九年级 · 组合数学
一个口袋中有四个完全相同的小球, 把它们分别标号为 $1 、 2 、 3 、 4$, 随机地摸出一个小球, 然后放回，再随机地摸出一个小球，则两次摸出的小球标号的和等于 4 的概率是（）

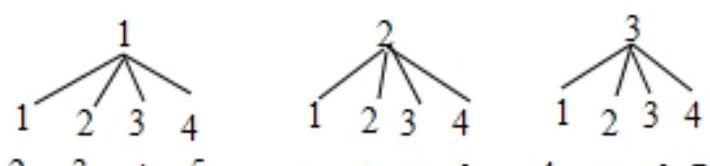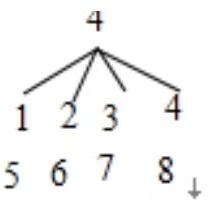
A. $\frac{1}{2}$
B. $\frac{1}{4}$
C. $\frac{3}{8}$
D. $\frac{3}{16}$

答案: D
解析: 如图,

$\begin{array}{llll}2 & 3 & 4 & 5\end{array}$

$\begin{array}{llll}3 & 4 & 5 & 6\end{array}$

$\begin{array}{llll}4 & 5 & 6 & 7\end{array}$

随机地摸出一个小球, 然后放回, 再随机地摸出一个小球, 共有 16 种等可能的结果数, 其中两次摸出的小球标号的和等于 4 的占 3 种, 所有两次摸出的小球标号的和等于 4 的概率= $\frac{3}{16}$. 故选 D.